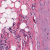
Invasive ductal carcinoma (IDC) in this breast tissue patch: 0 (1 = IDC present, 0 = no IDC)